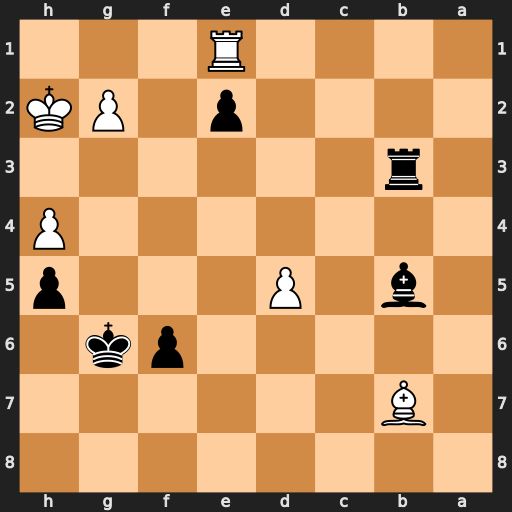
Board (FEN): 8/1B6/5pk1/1b1P3p/7P/1r6/4p1PK/4R3
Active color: b
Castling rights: -
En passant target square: -
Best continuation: Bd3 Bc6 Rb1 Rxe2 Bxe2